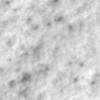
Label: no_change